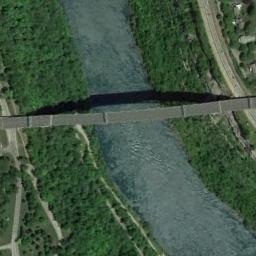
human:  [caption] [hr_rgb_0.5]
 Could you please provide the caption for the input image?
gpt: A bridge is over the river and trees .

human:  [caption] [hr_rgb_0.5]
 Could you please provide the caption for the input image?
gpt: The banks of the river are densely forested and the water is blue .

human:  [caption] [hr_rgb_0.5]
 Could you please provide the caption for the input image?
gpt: A bridge connects the land on both sides of the blue-blue river  There are many roads and large green areas on the land .

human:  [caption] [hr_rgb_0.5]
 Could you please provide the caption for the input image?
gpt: A bridge built on a dark green river and the flood bed of the river while dense green plants on the flood bed .

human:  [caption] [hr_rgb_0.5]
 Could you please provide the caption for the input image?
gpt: A lot of trees are around the bridge .